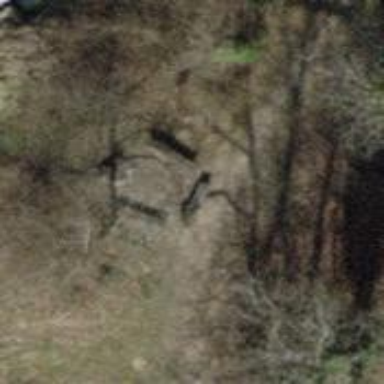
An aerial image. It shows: Brown bench in the vicinity.